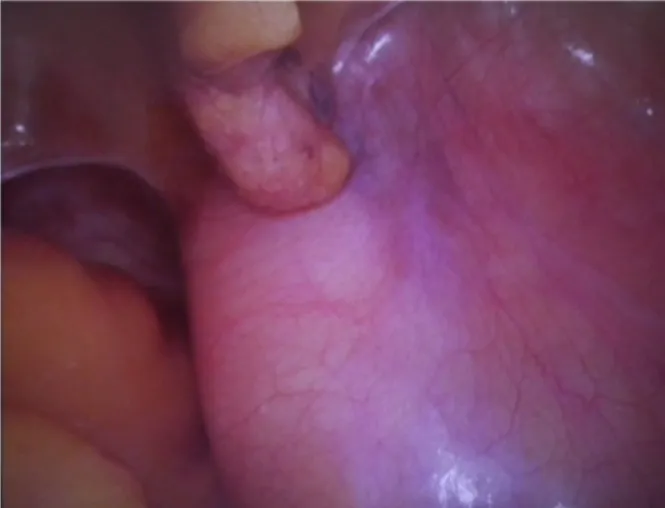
(B) Laparoscopic image of swollen retroperitoneal soft tissues.
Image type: medical_photograph (other_medical_photograph)